Question: I am trying to scrape data from <URL>. i have written the code which opens this website and then searches for a value. clicks on the search result and opens the final page from where i have to pick the details. i need to pick details of tag mentioned in red in

this is my code which opens the desired page. I have used Link.click to open the desired page. After that i need to fetch details mentioned in image. Kindly advise.
'''
Sub hullByAshish()
Dim html, html1 As HTMLDocument
Dim ElementCol, ElementCol1 As Object
Dim Link As Object
Dim appIE As Object
Dim a As String
Dim i As Long
Dim objElement As Object
Dim objCollection As Object
Set appIE = CreateObject("internetexplorer.application")
a = "PONTOVREMON"
With appIE
.Navigate "https://www.marinetraffic.com/en/ais/index/search/all/keyword:" & a
.Visible = True
End With
Do While appIE.Busy
DoEvents
Loop
Application.Wait (Now() + TimeValue("00:00:01"))
Set html = appIE.document
Set ElementCol = html.getElementsByTagName("a")
DoEvents
For Each Link In ElementCol
If Link.innerHTML = "PONTOVREMON" Then
Link.Click
End If
Next Link
End Sub
'''
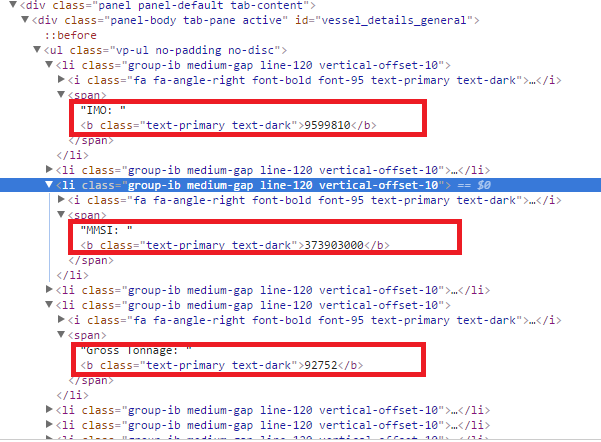
Answer: Here is one way
'''
Dim ie As Object, ieDoc As Object, lnk As Object
Sub hullByAshish()
Dim IMO As String, MMSI As String, GTon As String
Set ie = CreateObject("internetexplorer.application")
a = "PONTOVREMON"
With ie
.Navigate "https://www.marinetraffic.com/en/ais/index/search/all/keyword:" & a
.Visible = True
End With
Do While ie.readystate <> 4: Wait 5: Loop
DoEvents
Set ieDoc = ie.document
For Each lnk In ieDoc.getElementsByTagName("a")
If lnk.innerhtml = "PONTOVREMON" Then
lnk.Click
Exit For
End If
Next lnk
Do While ie.readystate <> 4: Wait 5: Loop
IMO = GetValue("IMO:")
MMSI = GetValue("MMSI:")
GTon = GetValue("Gross Tonnage:")
Debug.Print "IMO: " & IMO
Debug.Print "MMSI: " & MMSI
Debug.Print "Gross Tonnage: " & GTon
End Sub
Function GetValue(s As String) As String
GetValue = Trim(Split(Split(Split(Trim(Split(ie.document.body.innerhtml, s)(1)))(0), "<b>")(1), "</b>")(0))
End Function
Private Sub Wait(ByVal nSec As Long)
nSec = nSec + Timer
While nSec > Timer
DoEvents
Wend
End Sub
'''
<URL>